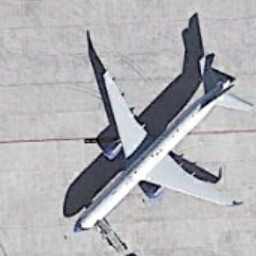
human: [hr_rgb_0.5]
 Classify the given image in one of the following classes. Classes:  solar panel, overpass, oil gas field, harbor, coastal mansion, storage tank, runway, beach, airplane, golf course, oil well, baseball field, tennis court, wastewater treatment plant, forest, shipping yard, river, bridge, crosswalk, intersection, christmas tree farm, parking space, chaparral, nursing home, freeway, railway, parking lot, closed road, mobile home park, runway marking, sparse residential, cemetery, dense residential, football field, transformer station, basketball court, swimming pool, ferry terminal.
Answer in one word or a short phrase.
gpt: airplane